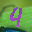
Label: 4